Interaction volume radius: 5 \u00c5
Interaction volume height: 10 \u00c5
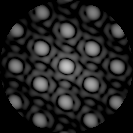
Disorder parameter: 0.05186